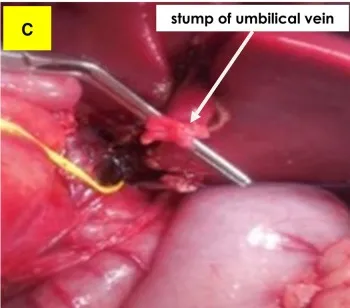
Upper: intraoperative ICG fluorescence method. (C) The umbilical vein was detected in the round ligament.
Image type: medical_photograph (other_medical_photograph)